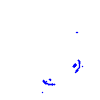
Particle: electron